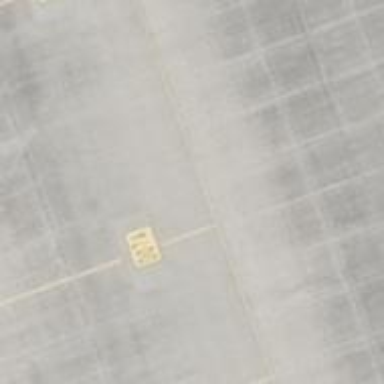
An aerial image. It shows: Parking position at the airport with concrete surface.